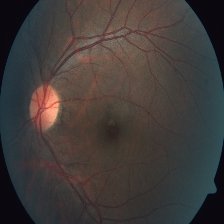
Diabetic retinopathy grade: Severe